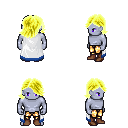
a pixel art fantasy rpg character, male body template, dark elf, purple skin, white trimmed cape, gold greaves, gold swoop hairstyle, brown shoes, four views (front, back, left, right), 2x2 character sprite sheet, small pixel art, hard edges, no anti-aliasing